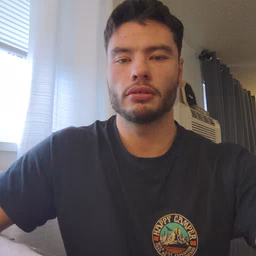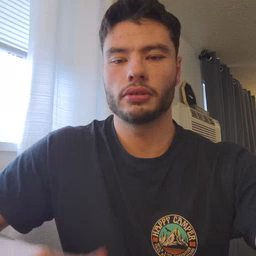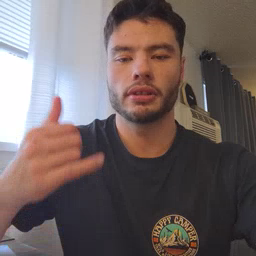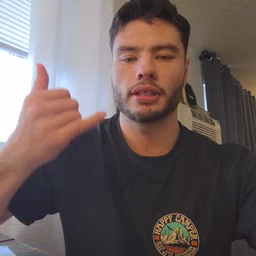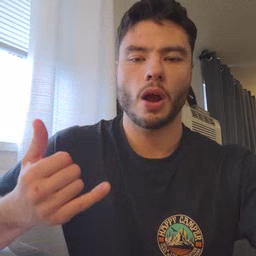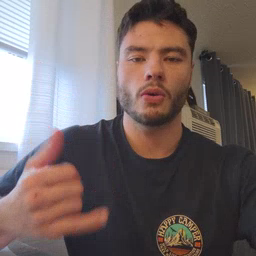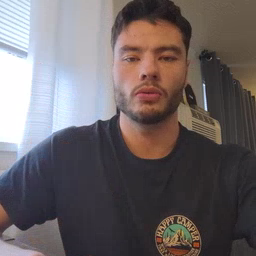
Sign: now